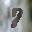
Label: 7